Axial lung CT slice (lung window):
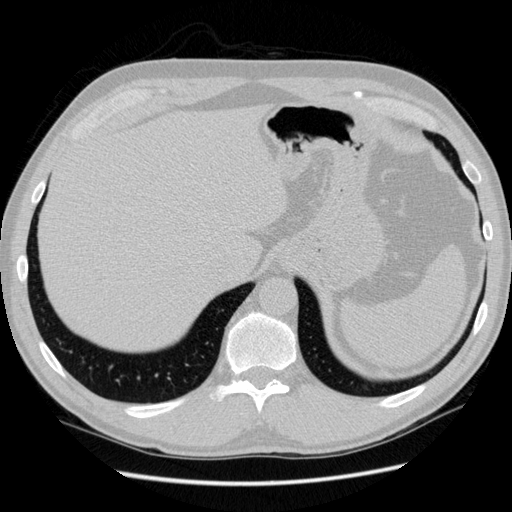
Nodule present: no